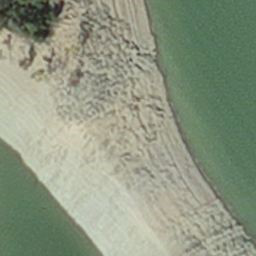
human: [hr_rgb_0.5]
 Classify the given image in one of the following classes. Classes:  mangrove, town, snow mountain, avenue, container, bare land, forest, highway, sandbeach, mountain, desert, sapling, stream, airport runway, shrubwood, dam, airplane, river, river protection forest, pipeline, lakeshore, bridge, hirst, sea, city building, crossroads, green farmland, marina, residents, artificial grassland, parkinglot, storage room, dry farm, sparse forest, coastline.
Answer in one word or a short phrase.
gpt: hirst